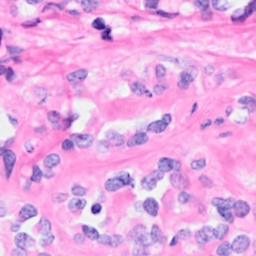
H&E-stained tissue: Breast